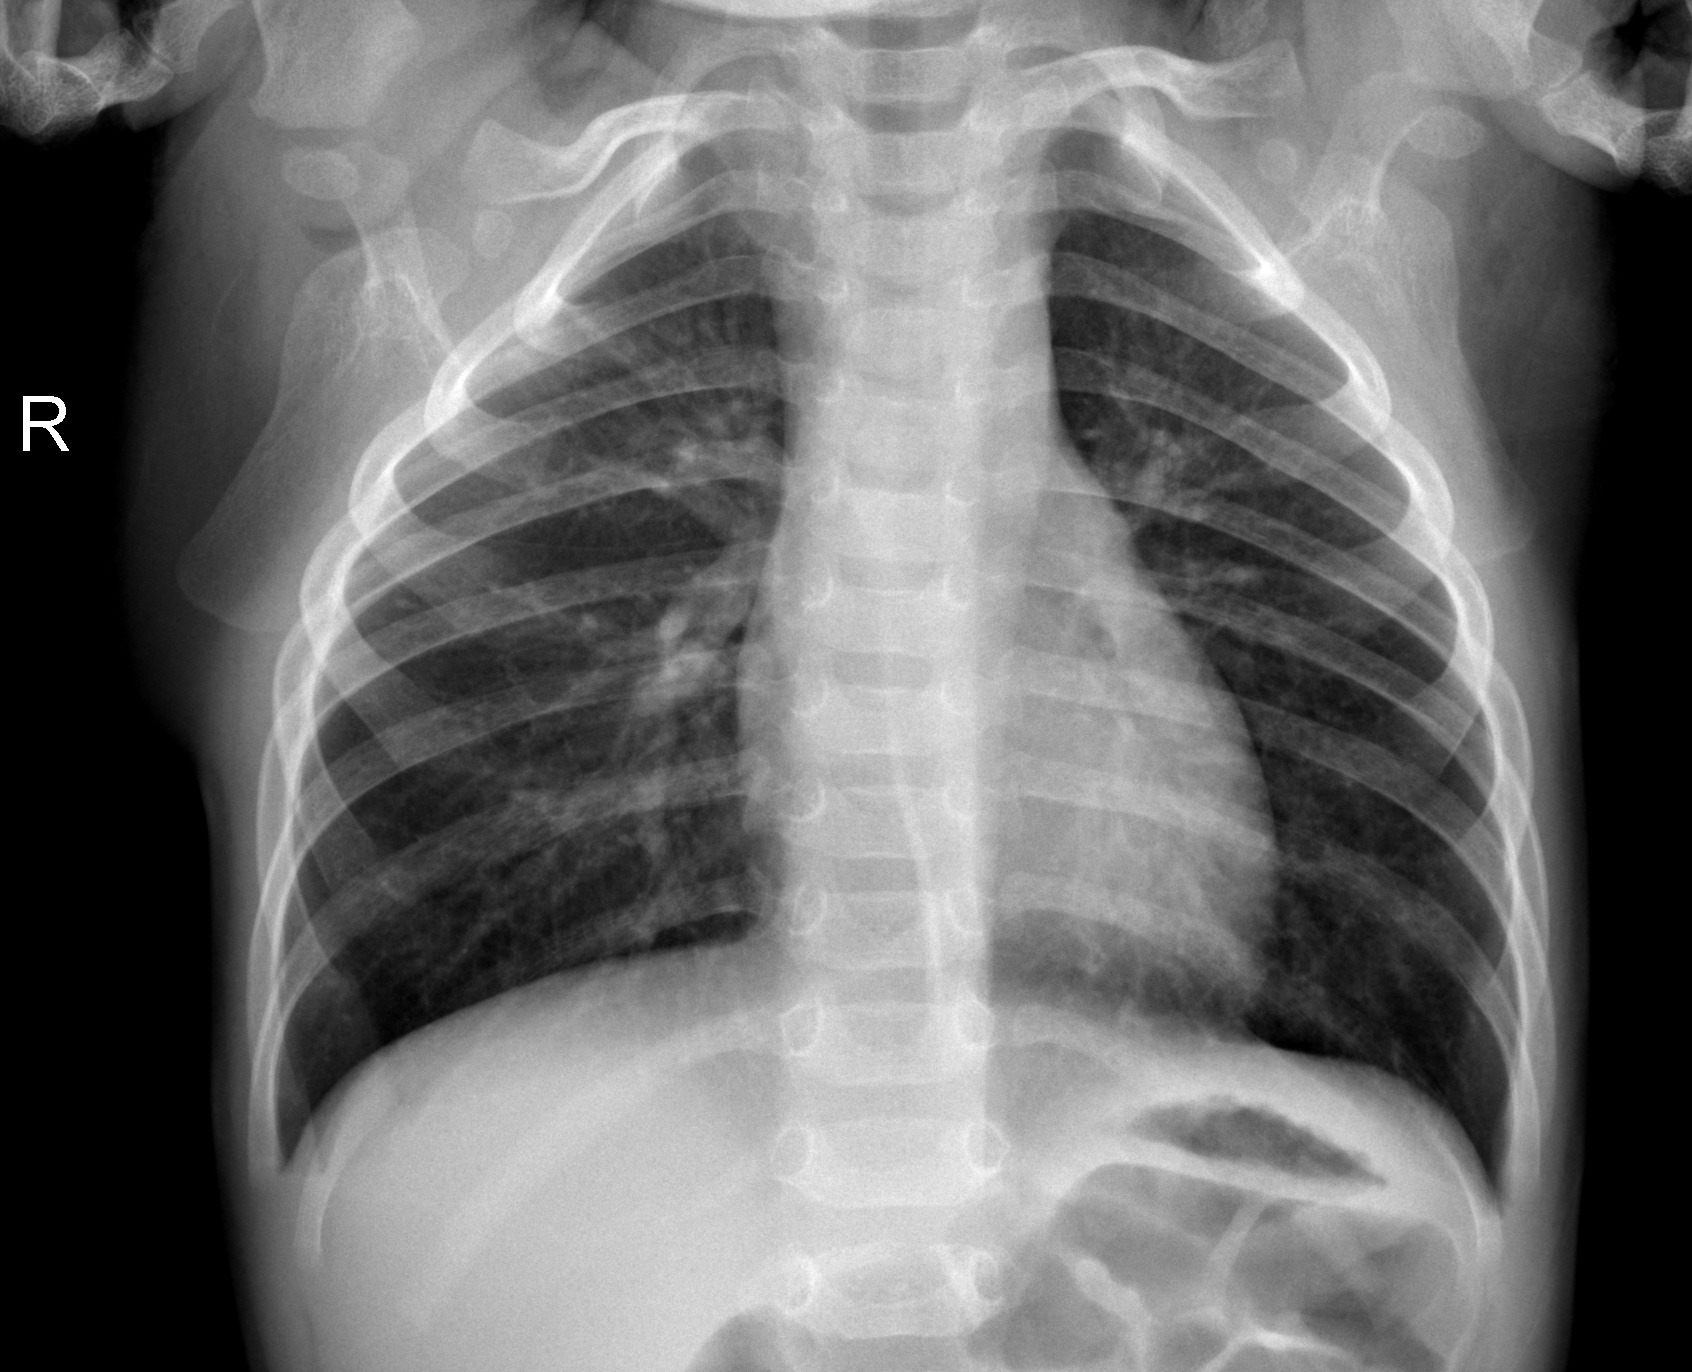
Diagnosis: NORMAL